Interaction volume radius: 5 \u00c5
Interaction volume height: 35 \u00c5
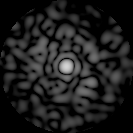
Disorder parameter: 0.8432